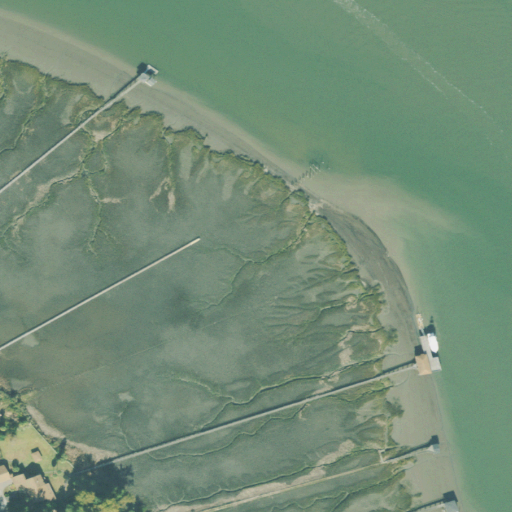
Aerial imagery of cape in Georgia named Screvens Point containing herbaceous wetlands, open water, evergreen forest, woody wetlands, open development, and mixed forest